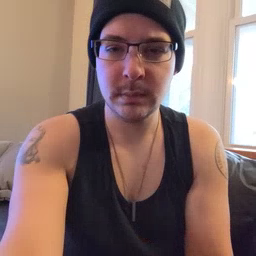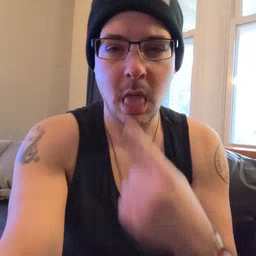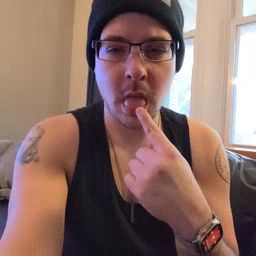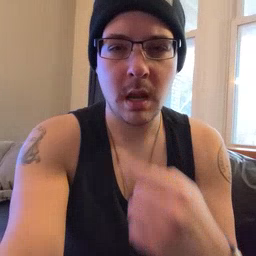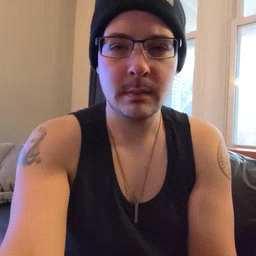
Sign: tongue